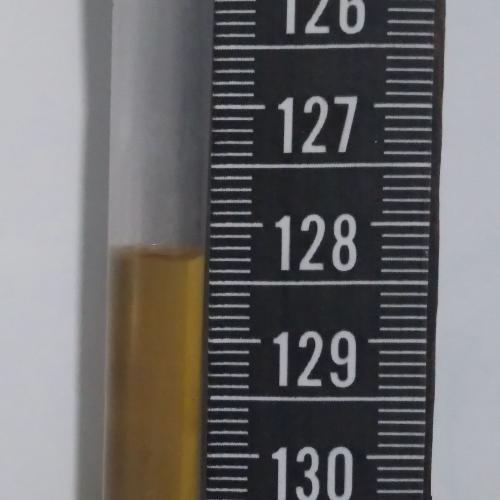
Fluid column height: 128.3 cm